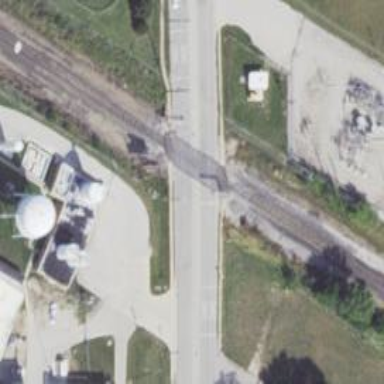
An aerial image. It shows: Crossing for the railway.